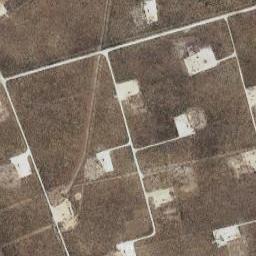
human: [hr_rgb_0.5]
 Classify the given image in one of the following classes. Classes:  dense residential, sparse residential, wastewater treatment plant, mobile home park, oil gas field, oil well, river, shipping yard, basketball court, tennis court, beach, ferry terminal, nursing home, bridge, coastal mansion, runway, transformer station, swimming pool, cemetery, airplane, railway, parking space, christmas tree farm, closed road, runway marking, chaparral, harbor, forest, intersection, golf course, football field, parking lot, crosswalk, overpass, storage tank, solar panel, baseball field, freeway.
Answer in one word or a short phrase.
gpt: oil gas field